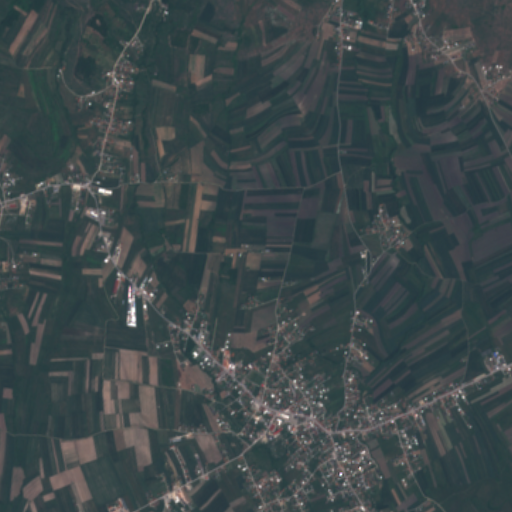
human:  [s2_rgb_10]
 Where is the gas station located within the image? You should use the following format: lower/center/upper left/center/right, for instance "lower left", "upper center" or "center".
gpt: The gas station is located in the lower center of the image.
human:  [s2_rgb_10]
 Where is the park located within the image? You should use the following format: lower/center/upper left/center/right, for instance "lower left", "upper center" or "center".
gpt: The park is located in the lower center of the image.
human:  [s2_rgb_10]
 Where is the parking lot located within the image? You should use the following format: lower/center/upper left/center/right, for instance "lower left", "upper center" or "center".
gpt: The parking lot is located in the lower center of the image.
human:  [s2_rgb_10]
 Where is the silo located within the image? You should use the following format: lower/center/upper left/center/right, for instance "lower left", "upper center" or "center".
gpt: The silo is located in the center left of the image.
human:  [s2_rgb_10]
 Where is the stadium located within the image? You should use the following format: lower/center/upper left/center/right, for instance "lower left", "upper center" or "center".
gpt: The stadium is located in the lower center of the image.
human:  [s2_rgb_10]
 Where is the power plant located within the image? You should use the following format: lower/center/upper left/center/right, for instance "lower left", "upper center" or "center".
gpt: There is no power plant in the image.